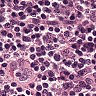
Metastatic tissue present: no